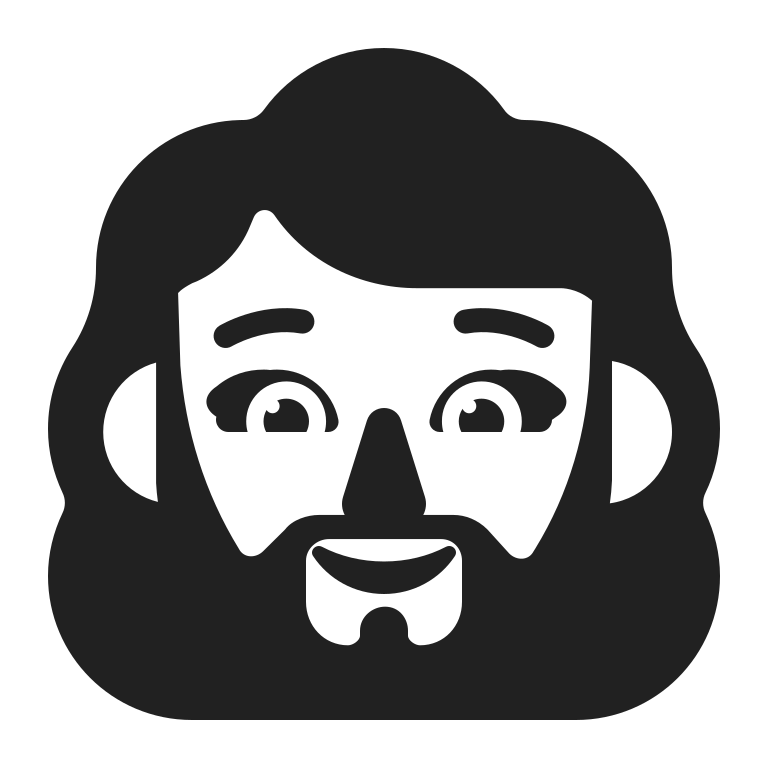
woman beard high contrast default